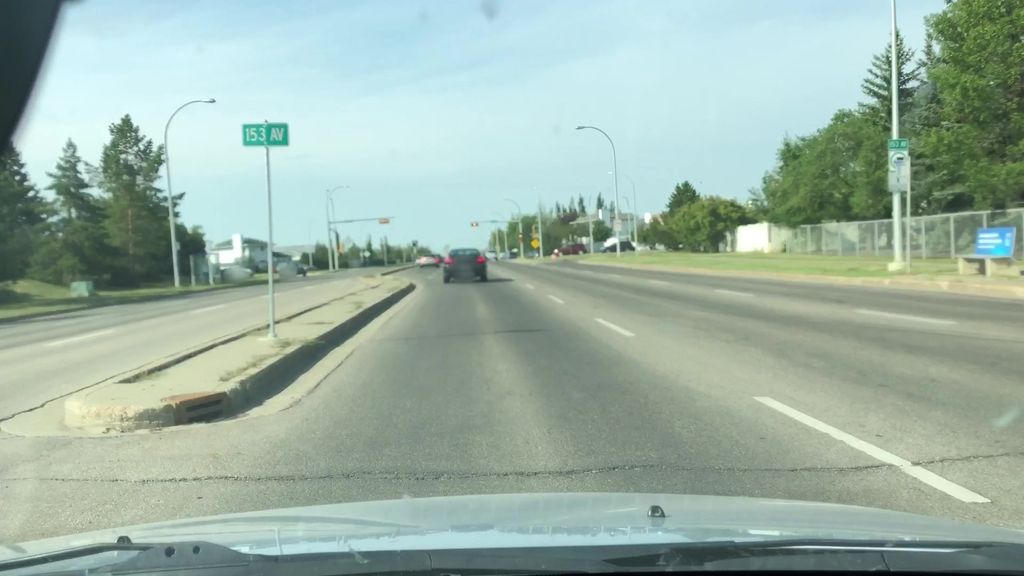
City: edmonton